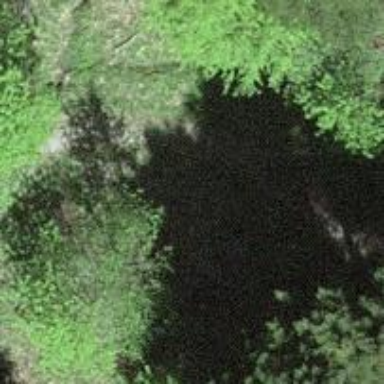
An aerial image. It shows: Culvert tunnel.